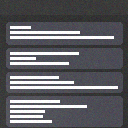
Screen state: on